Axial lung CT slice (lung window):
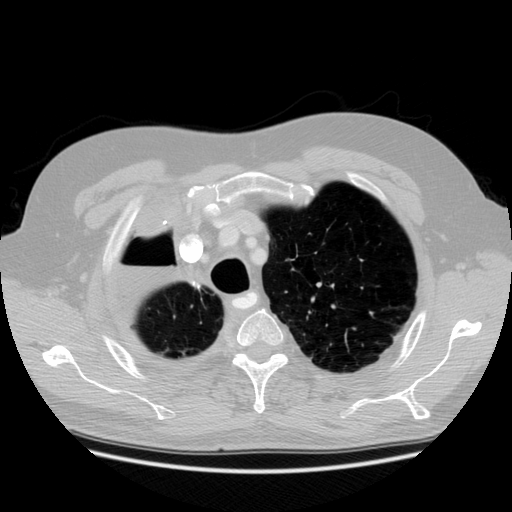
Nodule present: no